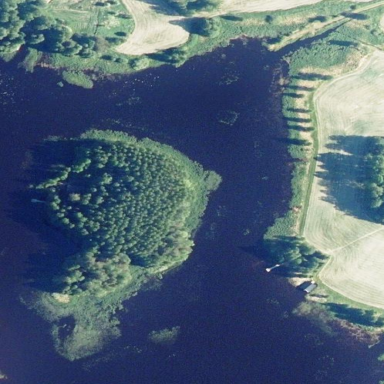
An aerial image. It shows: Island.